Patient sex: M
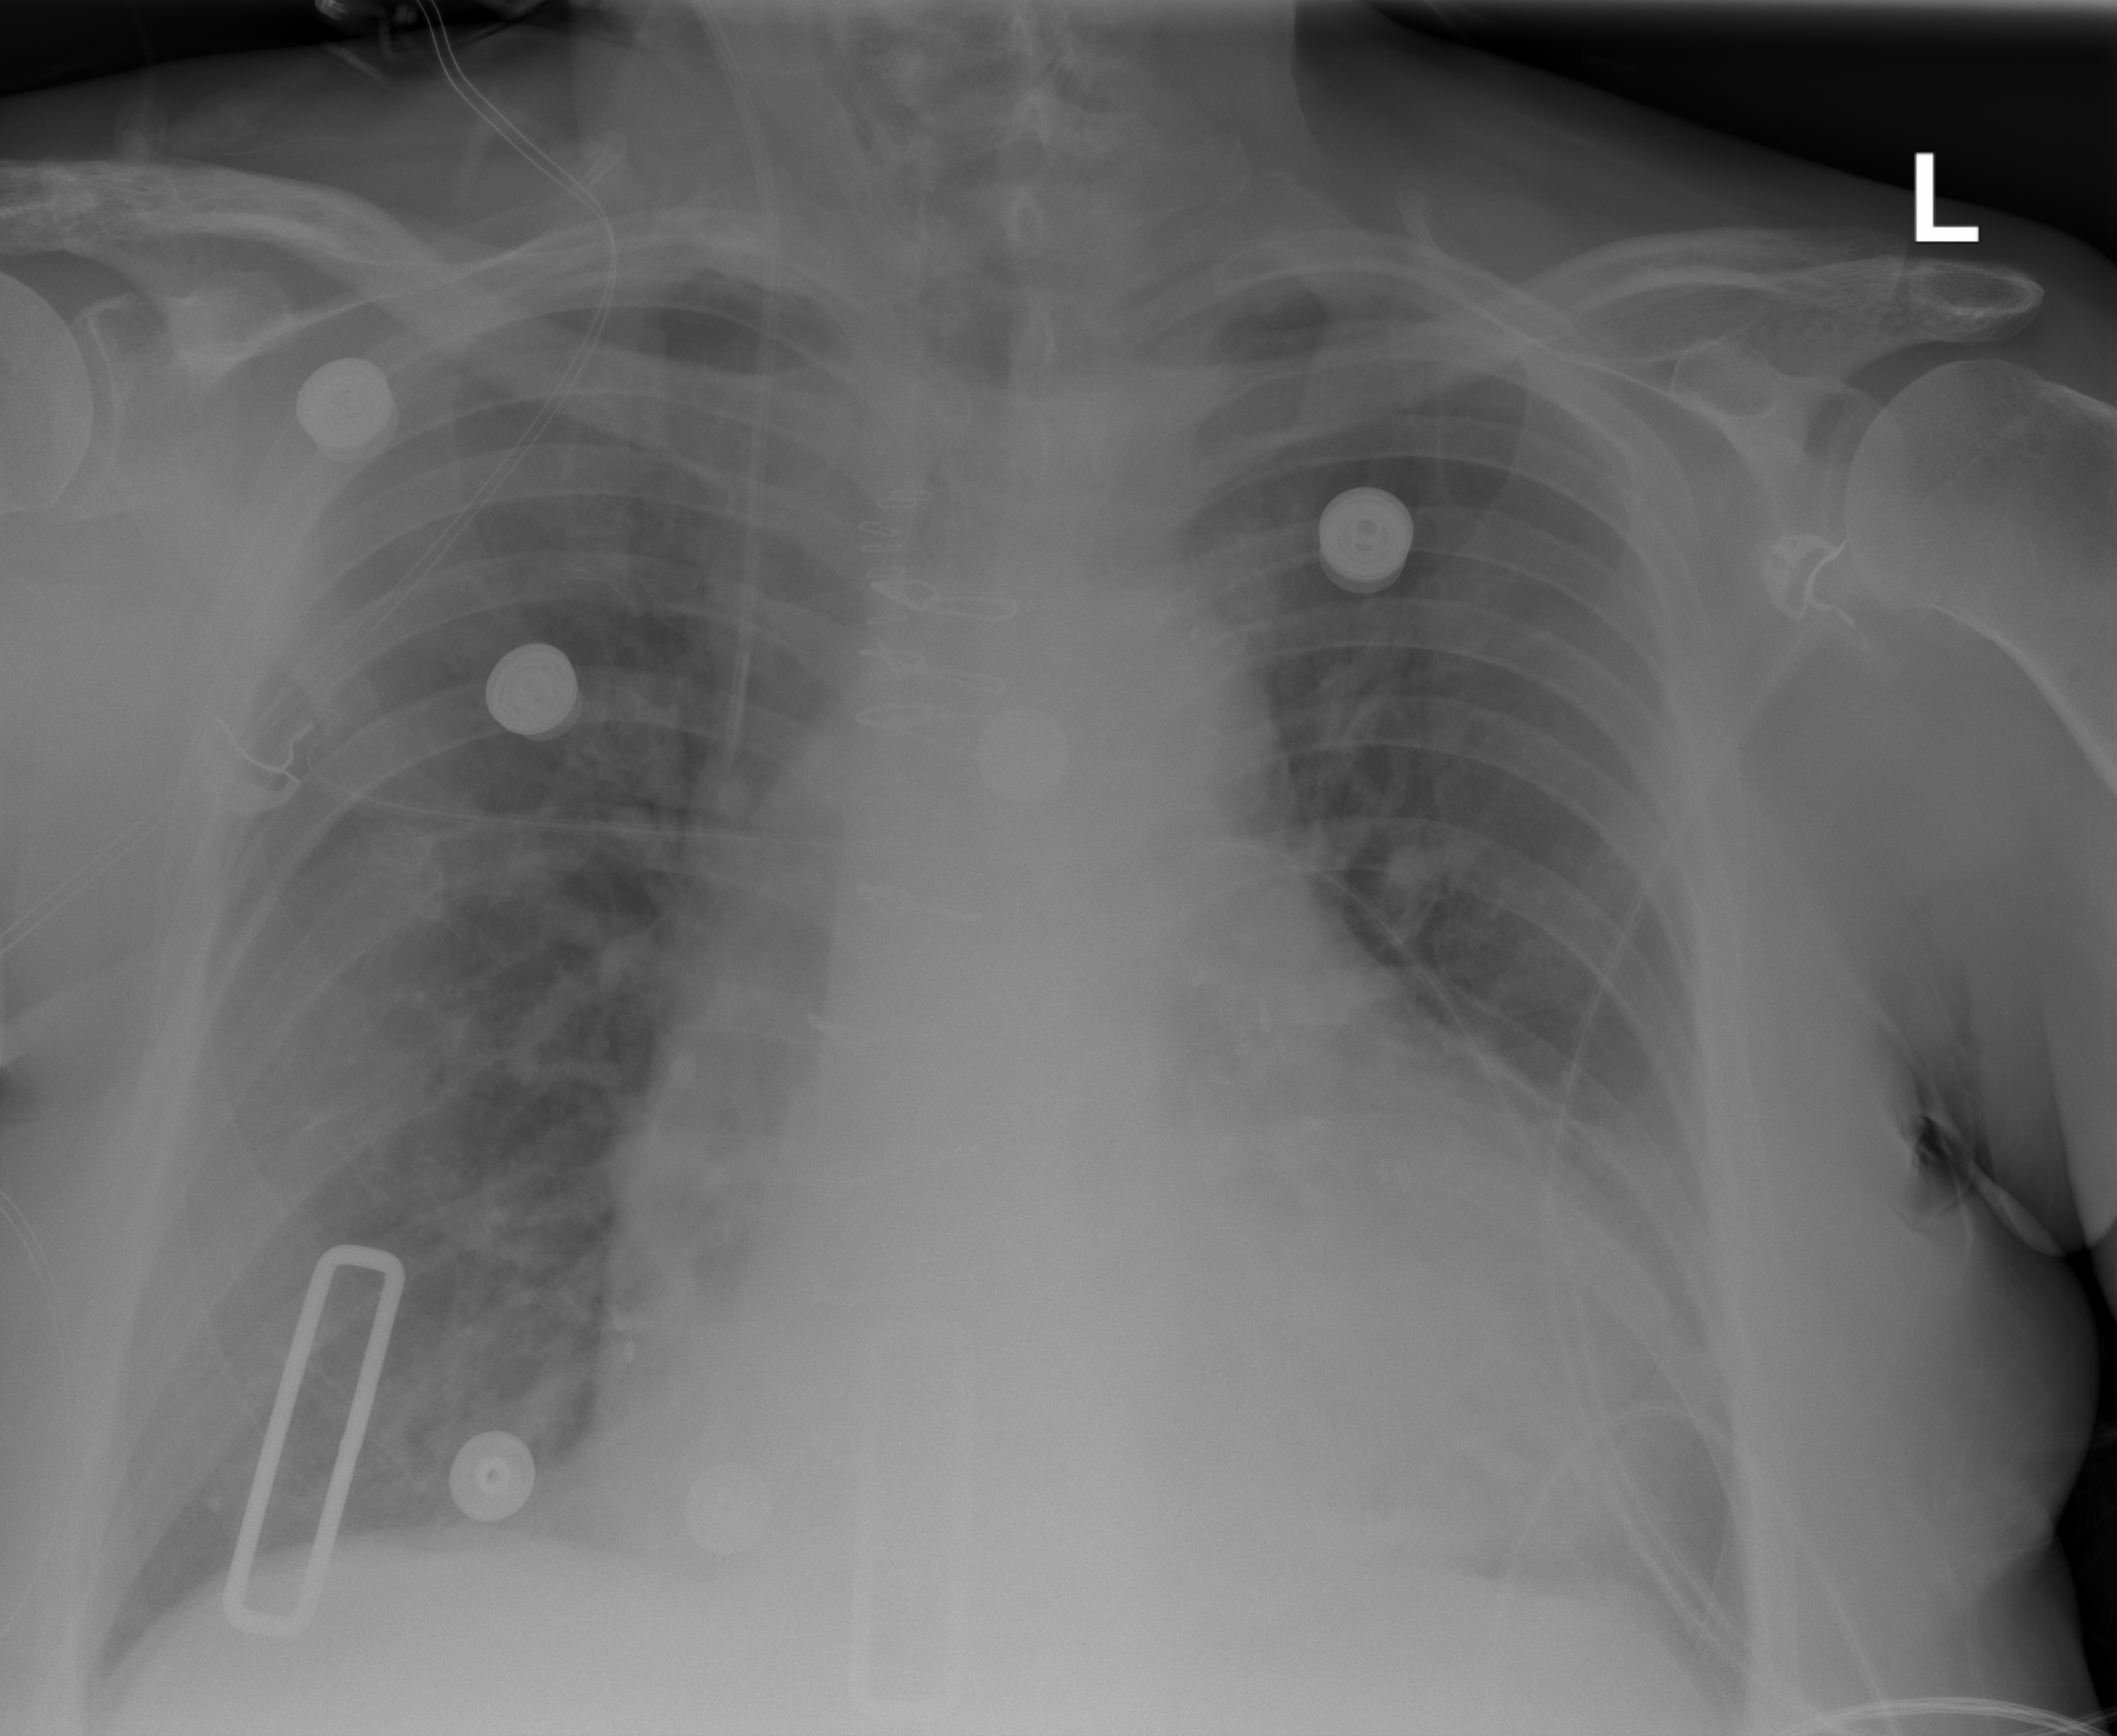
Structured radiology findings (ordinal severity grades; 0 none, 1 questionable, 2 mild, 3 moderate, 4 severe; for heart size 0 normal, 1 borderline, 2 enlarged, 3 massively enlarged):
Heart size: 2
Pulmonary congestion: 2
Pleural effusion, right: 1
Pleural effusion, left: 2
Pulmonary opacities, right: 0
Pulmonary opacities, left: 0
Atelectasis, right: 2
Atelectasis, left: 2